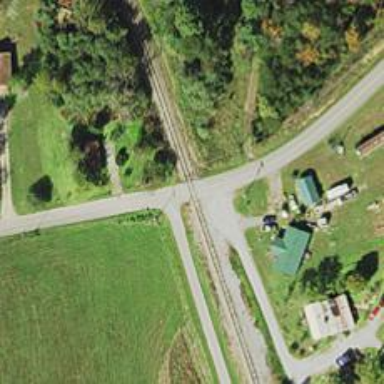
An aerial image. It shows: Railway level crossing.